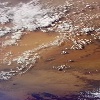
Label: land